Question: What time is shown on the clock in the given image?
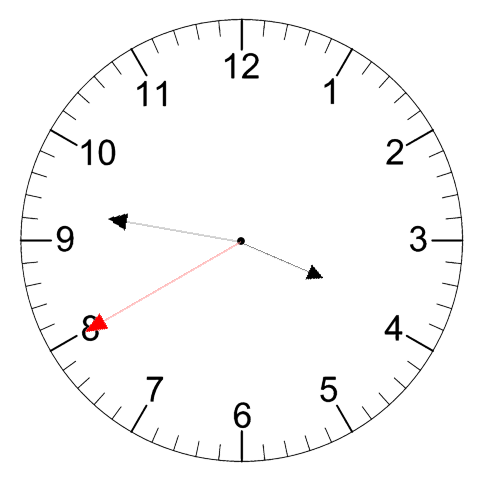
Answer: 03:46:40